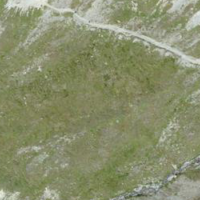
EUNIS habitat code: 26
Species observed at this site:
Gentiana brachyphylla
Saxifraga aizoides